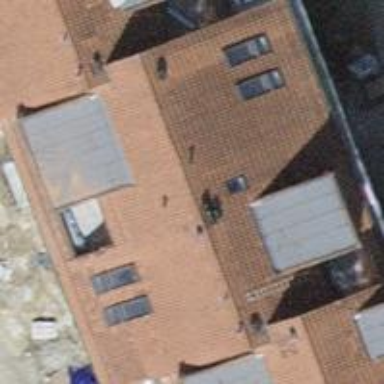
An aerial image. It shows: Gabled roof tile building made up of apartments.